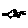
Label: car